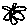
Label: flower